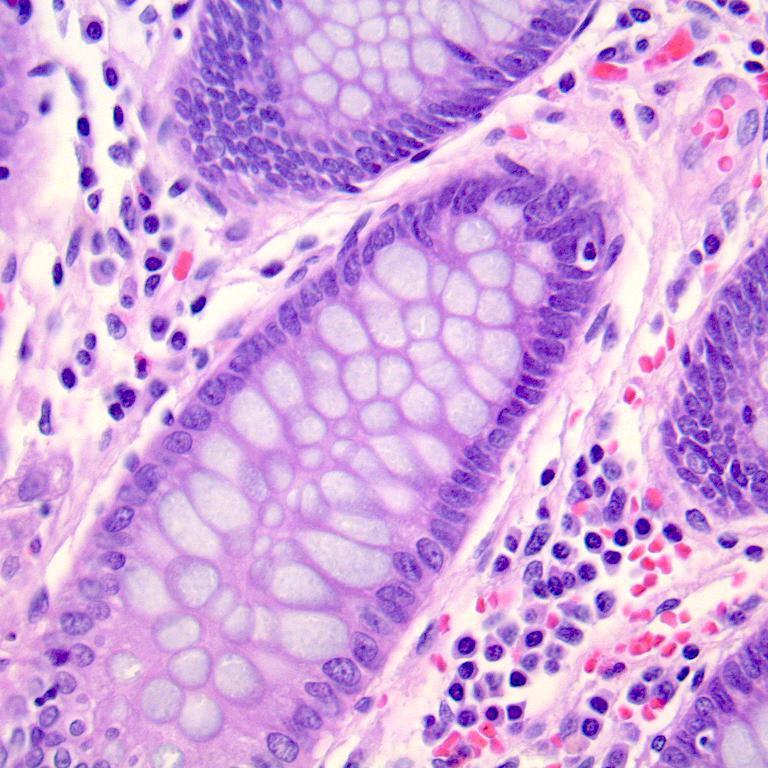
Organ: colon
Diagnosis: benign